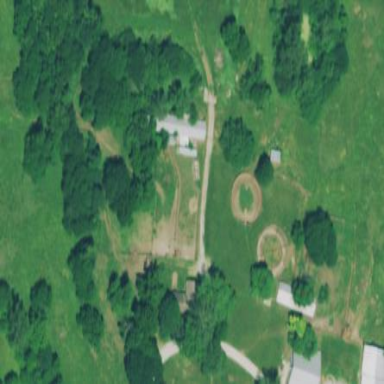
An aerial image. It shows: Farmyard area.